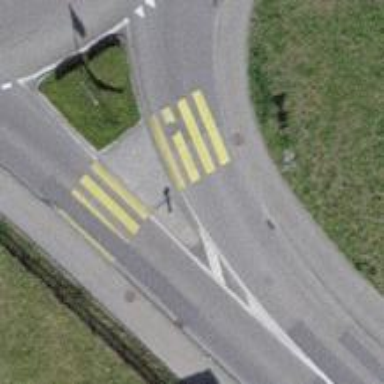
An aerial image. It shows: Footway located on traffic island.